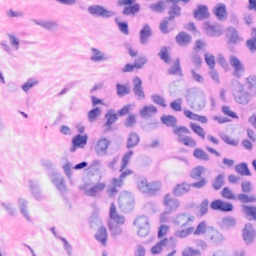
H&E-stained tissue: Breast